Aerial crown-view tile of a tropical tree (Barro Colorado Island, Panama), acquired 20240716:
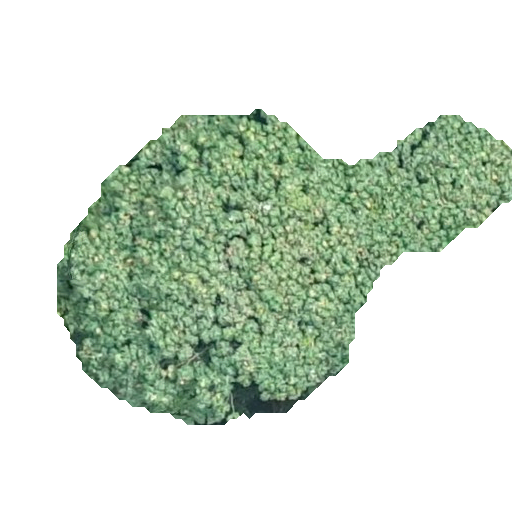
Species: Pourouma bicolor
GBIF accepted scientific name: Pourouma bicolor
Crown area: 141.776 m²